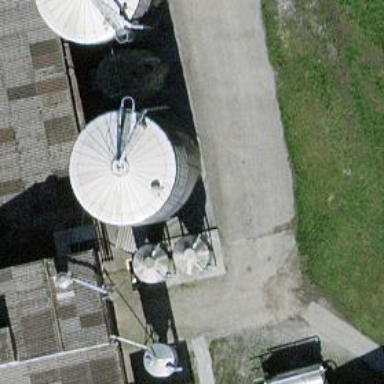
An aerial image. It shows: Building that serves as silo.